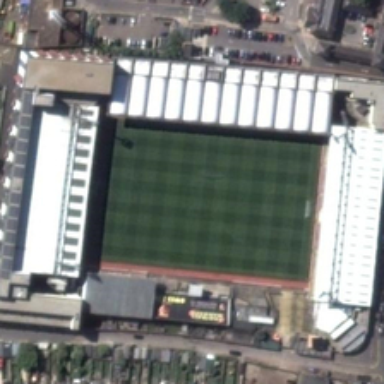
Some buildings and green trees are around a stadium .